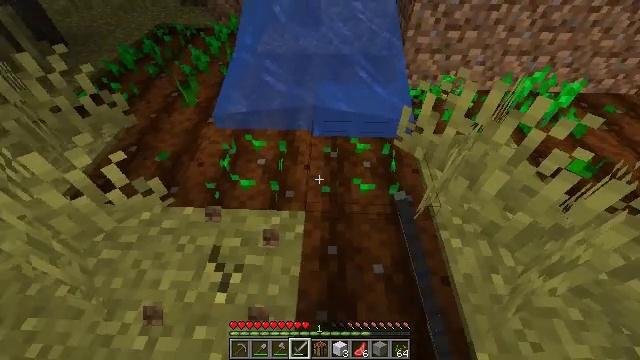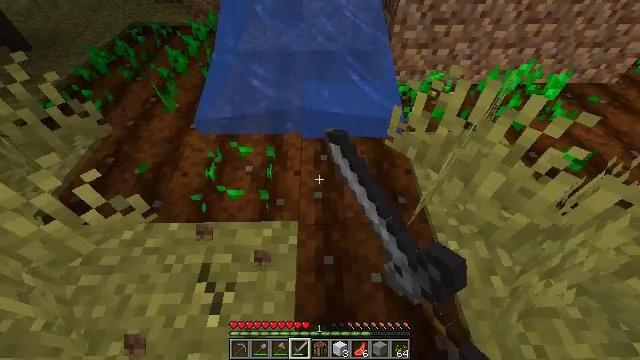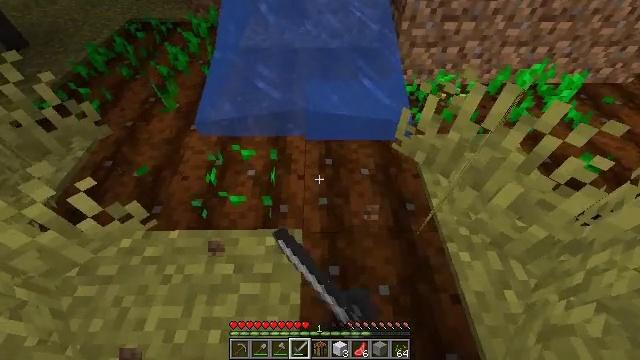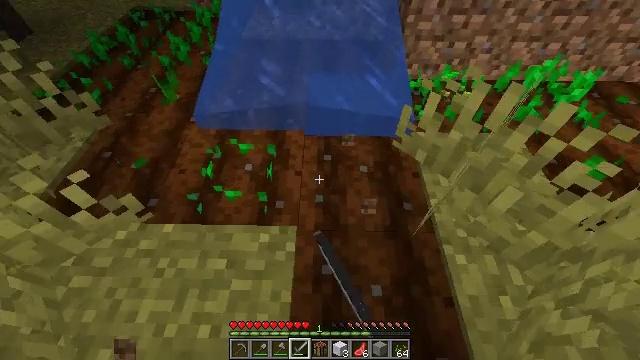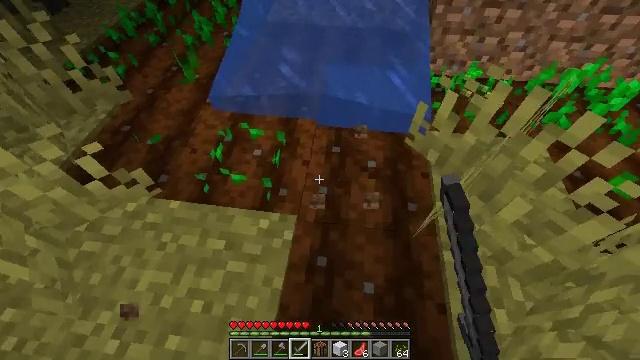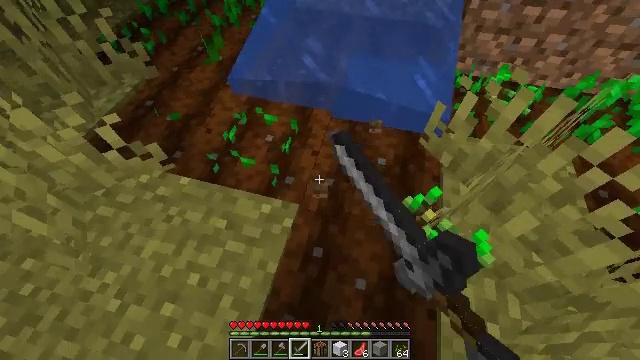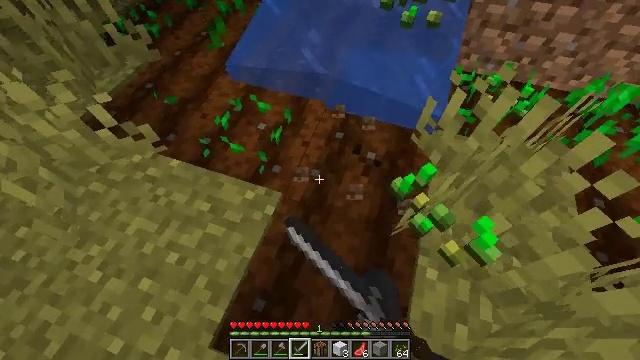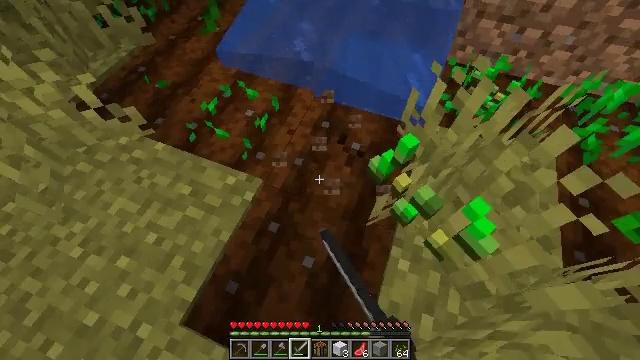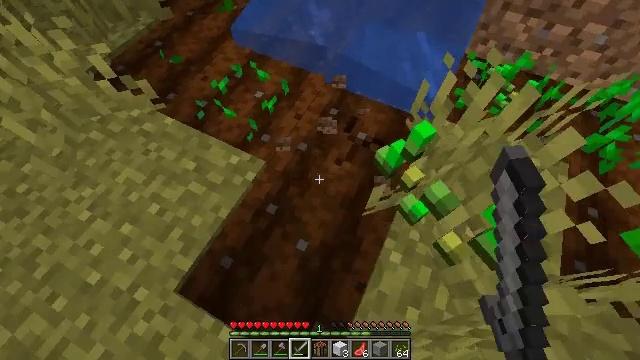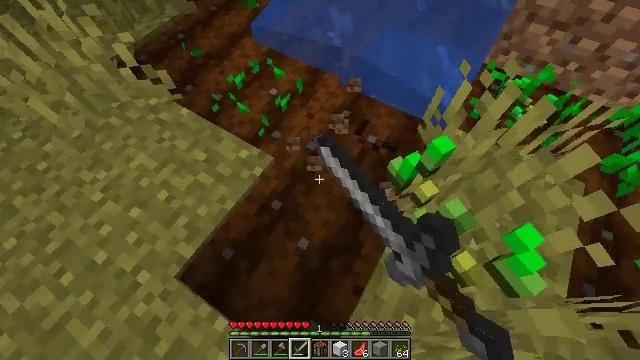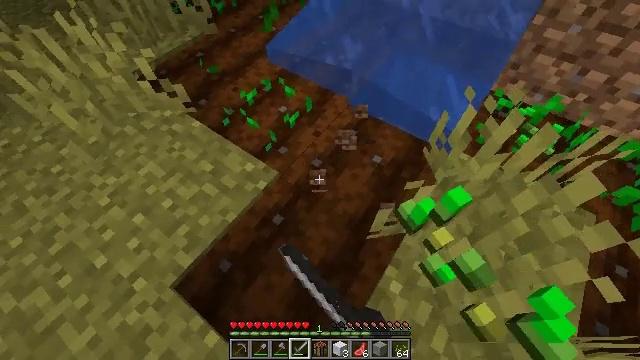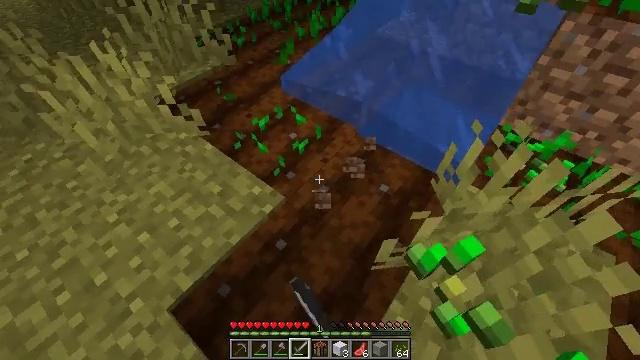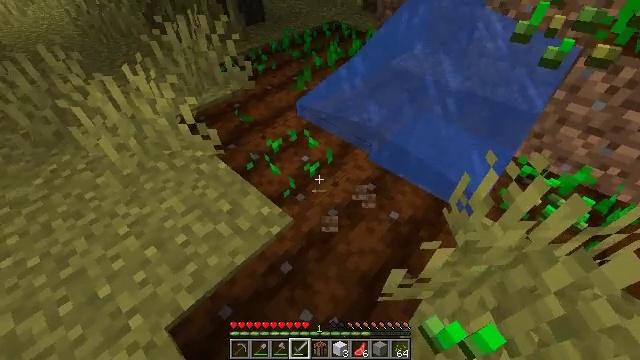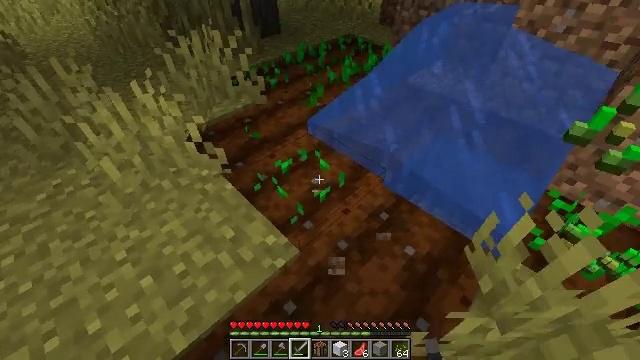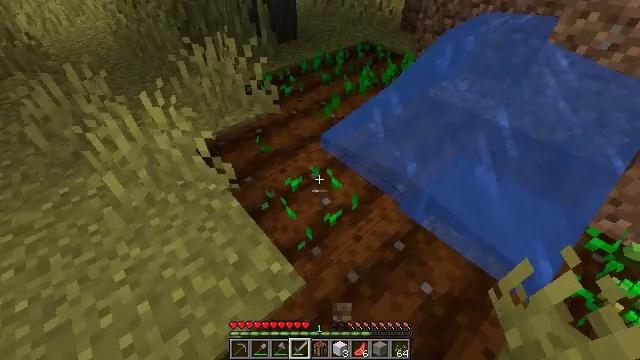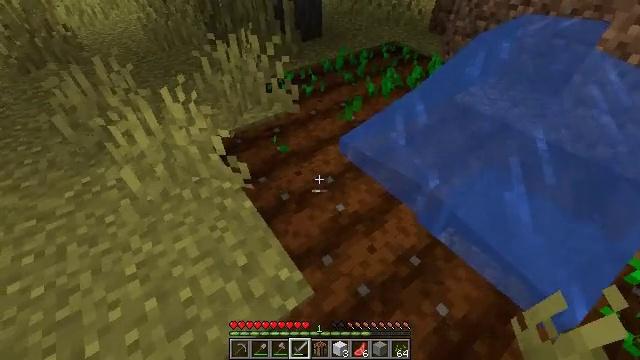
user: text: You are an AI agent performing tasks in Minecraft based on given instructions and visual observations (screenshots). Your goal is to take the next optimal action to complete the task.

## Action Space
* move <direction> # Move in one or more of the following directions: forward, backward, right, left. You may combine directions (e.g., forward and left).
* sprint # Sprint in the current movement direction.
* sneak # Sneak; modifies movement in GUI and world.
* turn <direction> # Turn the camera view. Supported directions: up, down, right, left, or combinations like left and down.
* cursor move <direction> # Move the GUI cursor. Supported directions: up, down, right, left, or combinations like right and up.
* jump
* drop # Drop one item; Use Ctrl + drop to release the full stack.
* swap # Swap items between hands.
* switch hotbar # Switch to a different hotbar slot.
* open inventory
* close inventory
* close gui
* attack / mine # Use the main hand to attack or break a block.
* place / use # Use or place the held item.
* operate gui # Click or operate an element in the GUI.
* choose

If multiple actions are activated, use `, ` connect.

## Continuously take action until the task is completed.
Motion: motion action
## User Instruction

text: Collect wheat crops.
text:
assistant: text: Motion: turn right and down, attack / mine
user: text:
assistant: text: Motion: turn down, attack / mine
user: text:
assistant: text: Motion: move right, turn left and down, attack / mine
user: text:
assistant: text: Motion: move right, turn left and down, attack / mine
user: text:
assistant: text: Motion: move right, turn left and down, attack / mine
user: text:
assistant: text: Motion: move right, turn left and down, attack / mine
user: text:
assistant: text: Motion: turn left and down, attack / mine
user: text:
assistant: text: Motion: turn left and down, attack / mine
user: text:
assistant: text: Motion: turn left, attack / mine
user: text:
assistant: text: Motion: turn left and up
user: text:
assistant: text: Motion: turn left and up
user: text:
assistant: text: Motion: move forward, turn left and up
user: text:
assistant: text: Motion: move forward, turn left and up
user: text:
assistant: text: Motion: move forward, turn left
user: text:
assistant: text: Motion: move forward, turn left, attack / mine
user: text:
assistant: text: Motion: move forward, turn left, attack / mine
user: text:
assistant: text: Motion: move forward and move left, attack / mine
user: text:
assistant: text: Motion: move forward and move left, attack / mine
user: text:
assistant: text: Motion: move forward and move left, turn right and up, attack / mine
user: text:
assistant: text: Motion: move forward and move left, turn right and up, attack / mine
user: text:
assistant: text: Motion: move forward and move left, turn right, attack / mine
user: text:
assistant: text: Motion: move forward, attack / mine
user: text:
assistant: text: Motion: move forward, attack / mine
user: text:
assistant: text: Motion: move forward, turn right, attack / mine
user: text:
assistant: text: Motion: move forward, turn right and up, attack / mine
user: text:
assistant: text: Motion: move forward, turn right and up, attack / mine
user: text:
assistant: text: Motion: move forward, attack / mine
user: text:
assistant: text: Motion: move forward and move left, attack / mine
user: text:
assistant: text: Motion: move forward and move left, attack / mine
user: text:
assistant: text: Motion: move forward and move left, turn down, attack / mine